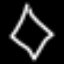
Label: diamond